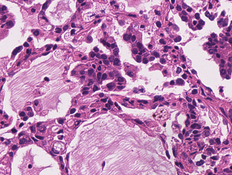
Tumor epithelial tissue: yes
Tumor-associated stroma tissue: no
Normal tissue: no